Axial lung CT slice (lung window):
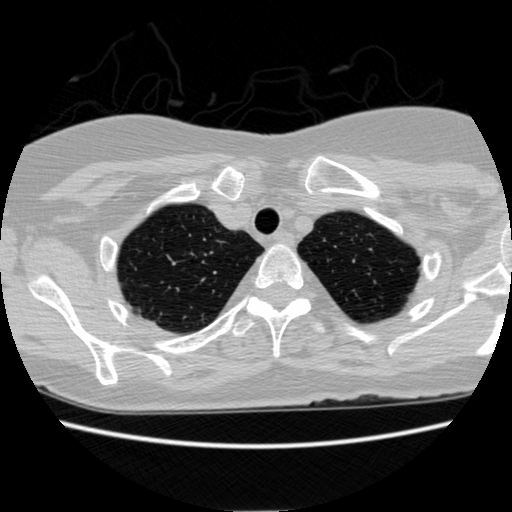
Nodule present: no